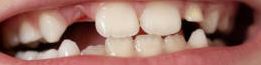
Condition: hypodontia